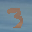
Label: 3